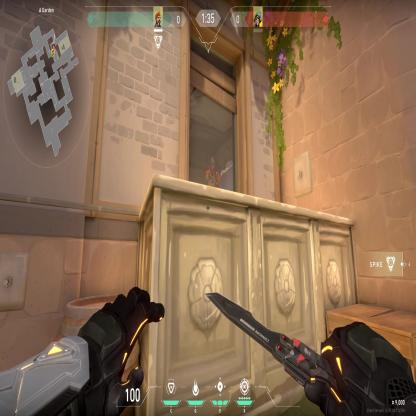
Label: enemy